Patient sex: M
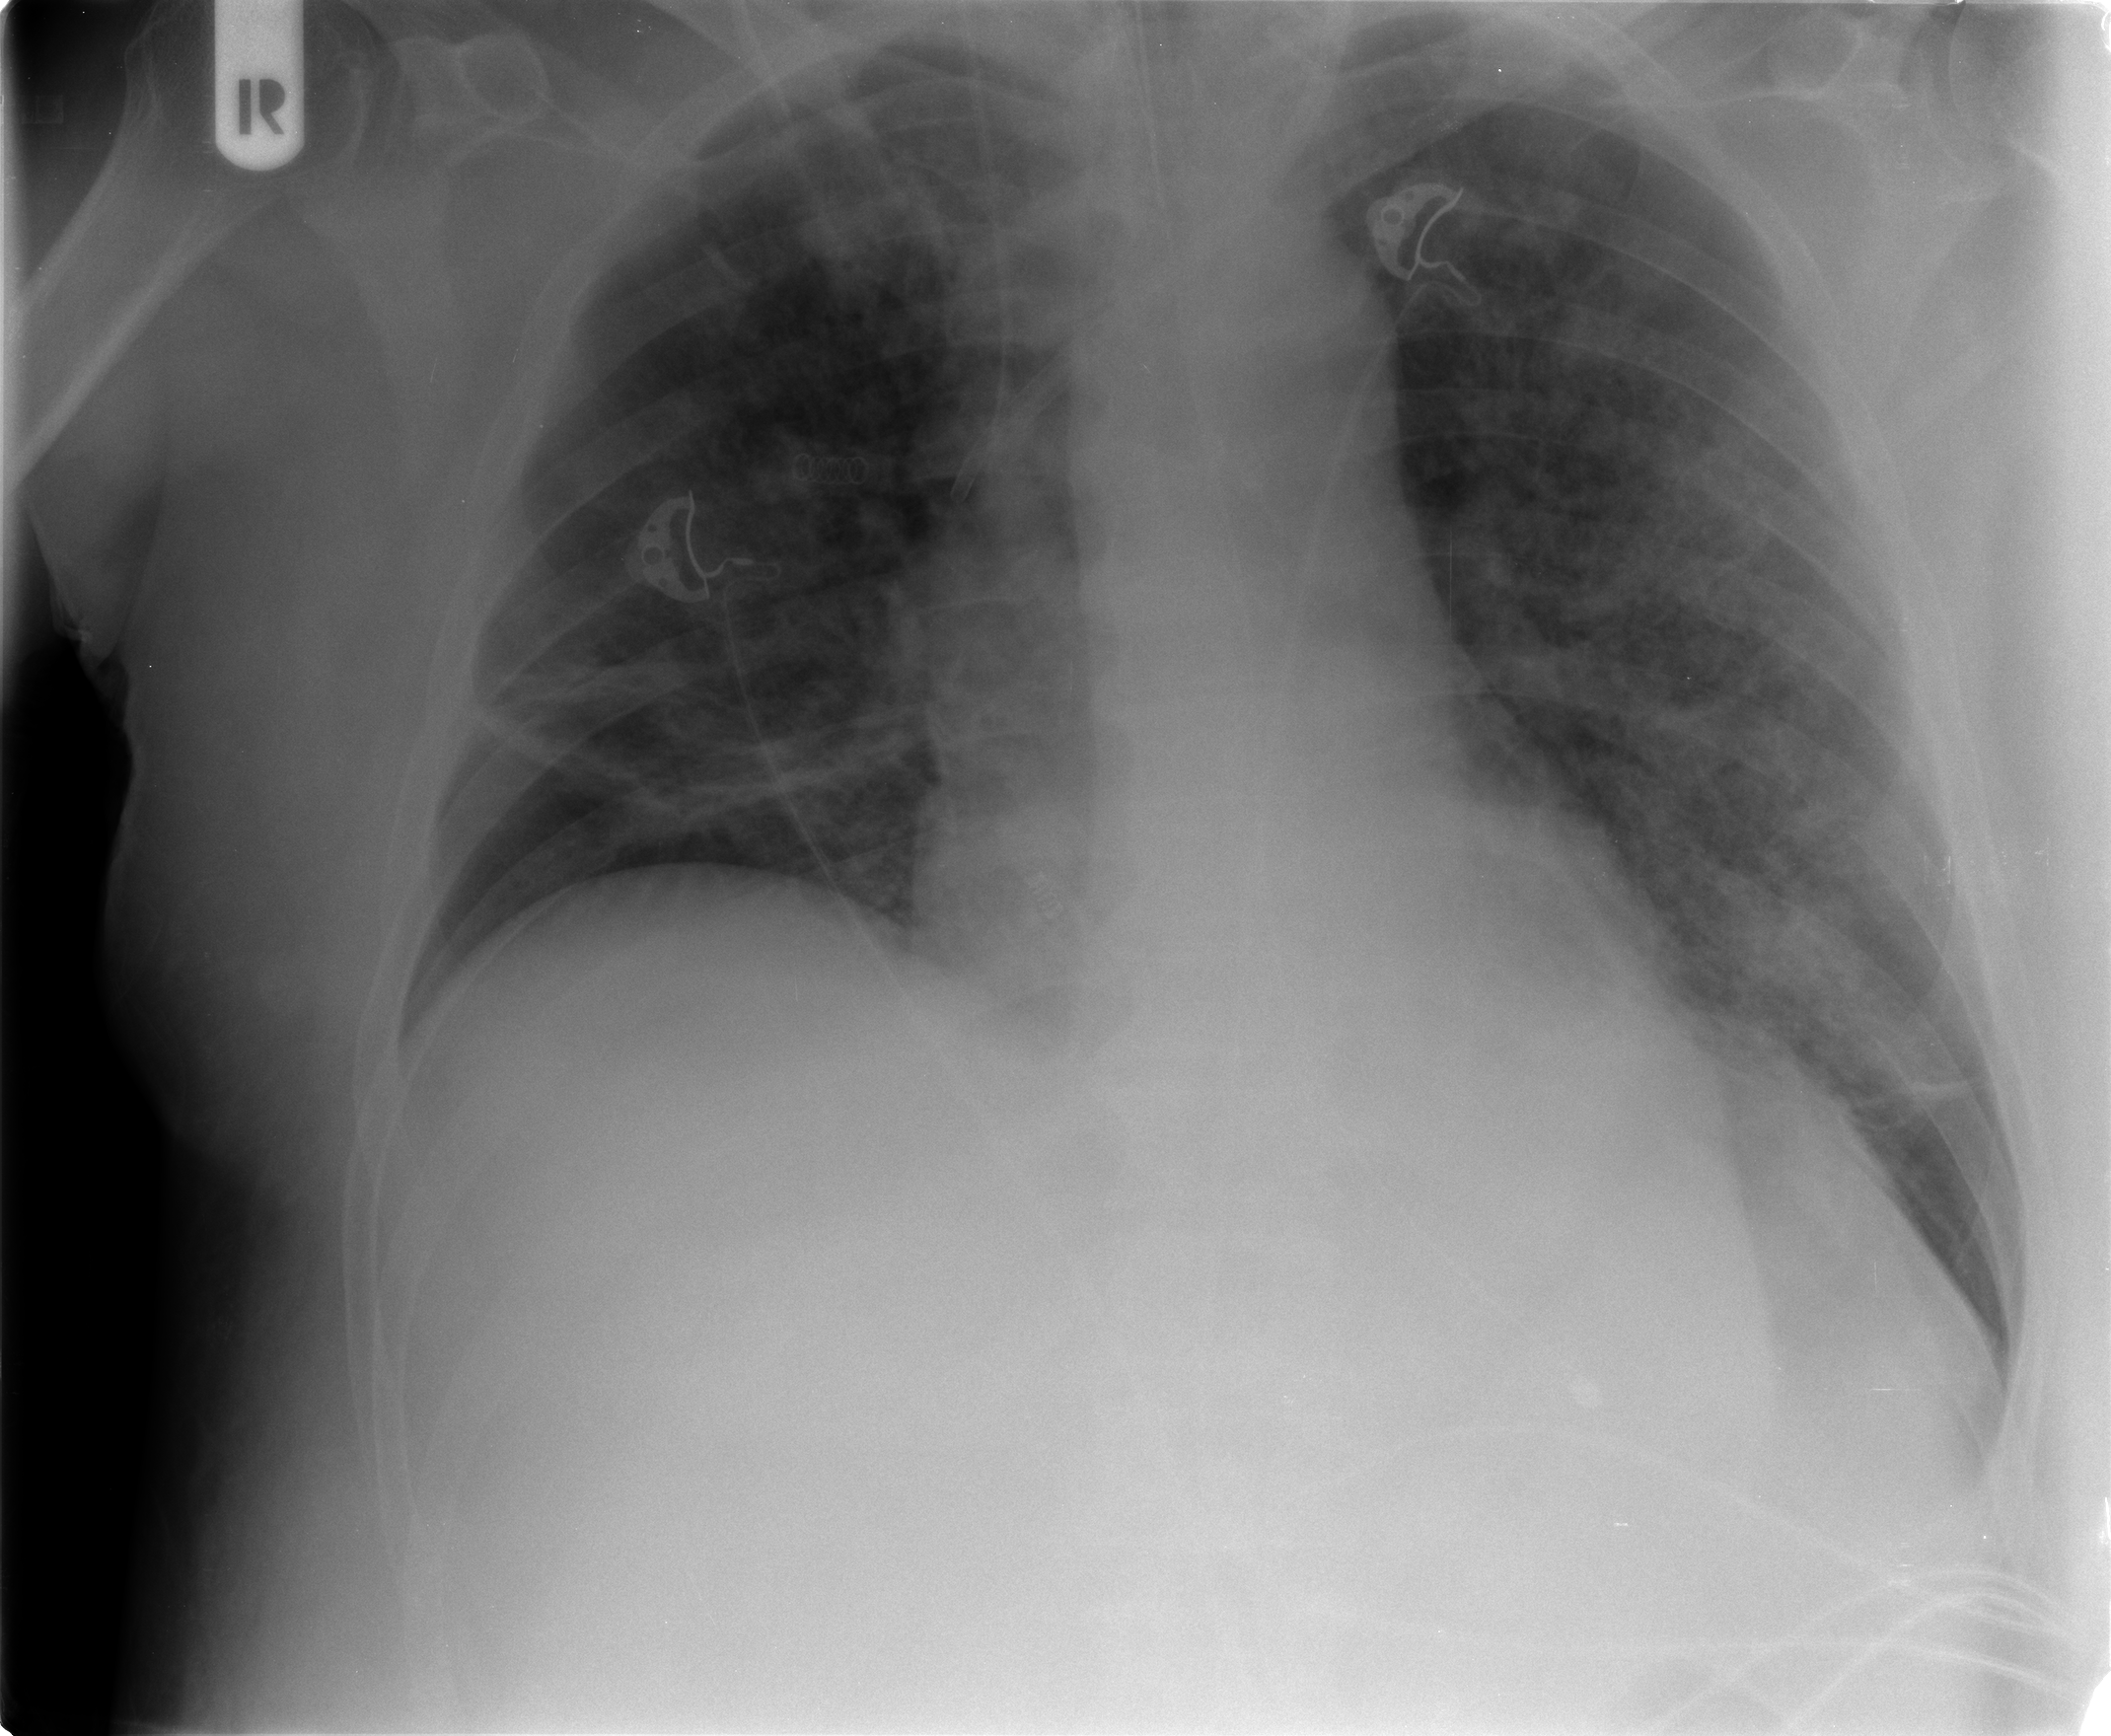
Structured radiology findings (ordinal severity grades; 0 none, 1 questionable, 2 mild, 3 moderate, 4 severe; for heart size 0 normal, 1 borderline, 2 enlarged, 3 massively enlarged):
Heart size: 1
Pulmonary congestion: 2
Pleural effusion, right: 0
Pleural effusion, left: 0
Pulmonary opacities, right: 3
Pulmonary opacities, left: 3
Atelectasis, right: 2
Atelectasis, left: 2